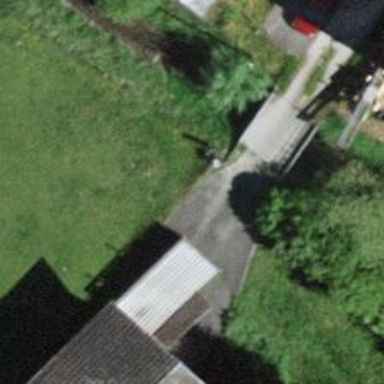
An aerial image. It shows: Driveway that functions as bridge.